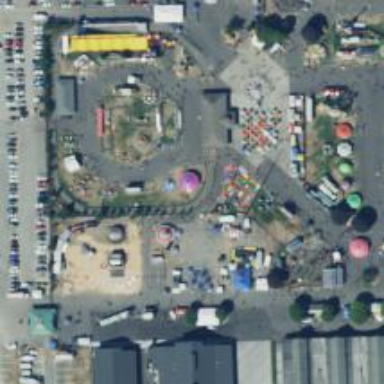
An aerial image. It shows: Theme park.